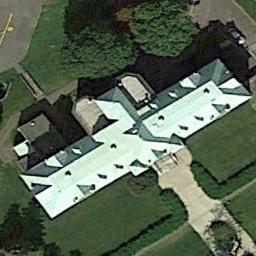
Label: church